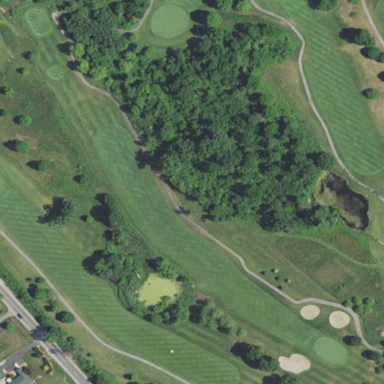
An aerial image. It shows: Rough area on grassy golf course.